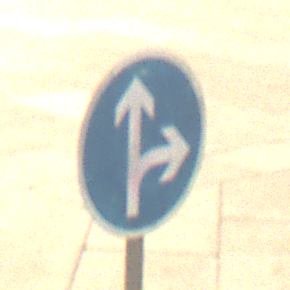
Verkehrszeichen: VorgeschriebeneFahrtrichtungGeradeausOderRechts
Umgebung: Outdoor, Suburban
Tageszeit: MorningAfternoon
Wetter: Clear
Licht: Natural
Jahreszeit: NotSpecified
Kontrast: HighContrast